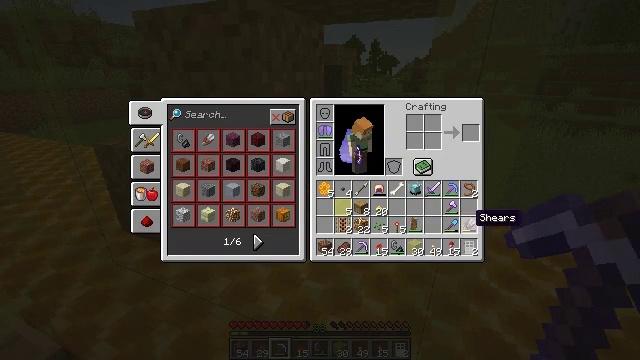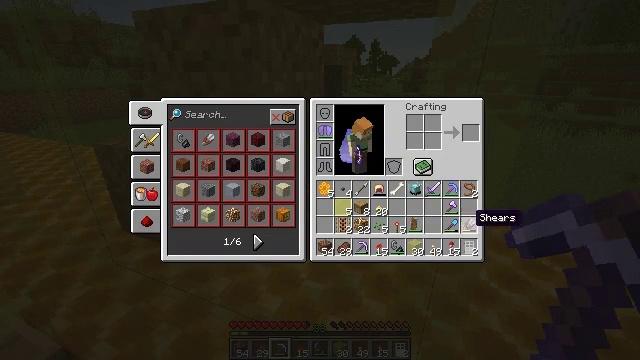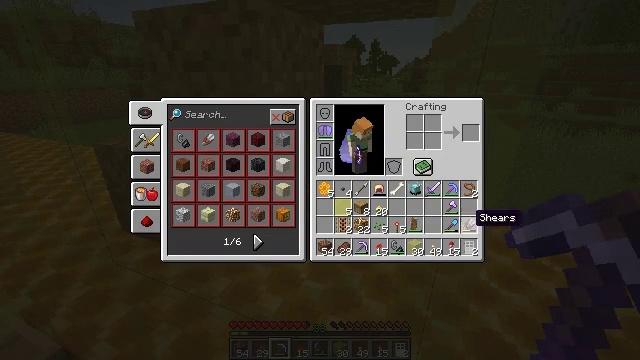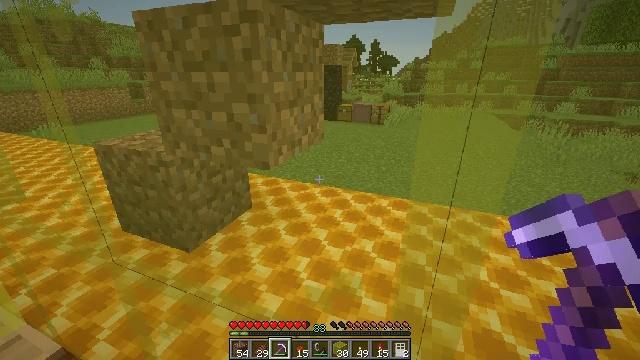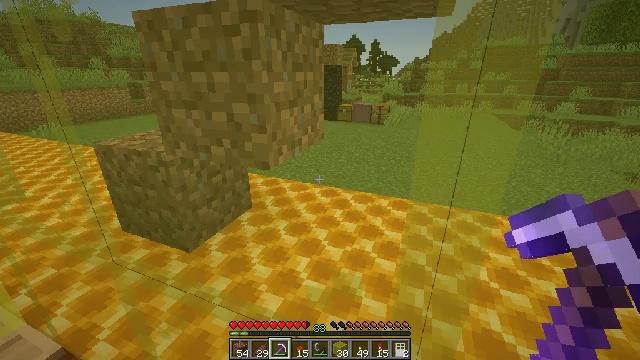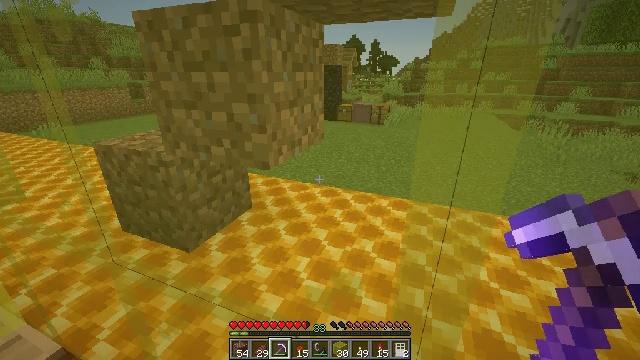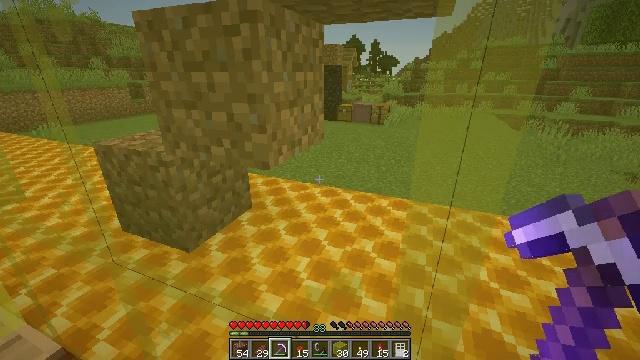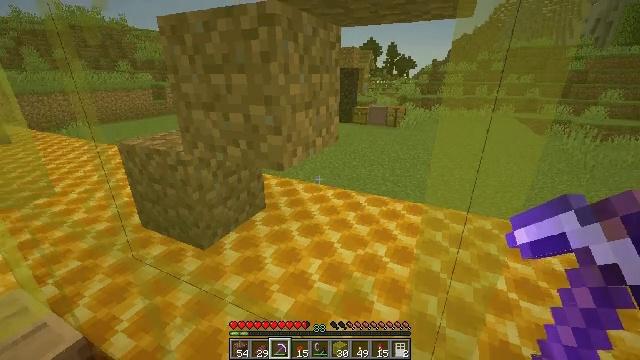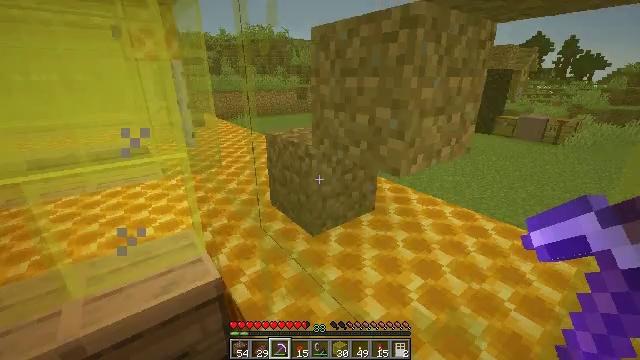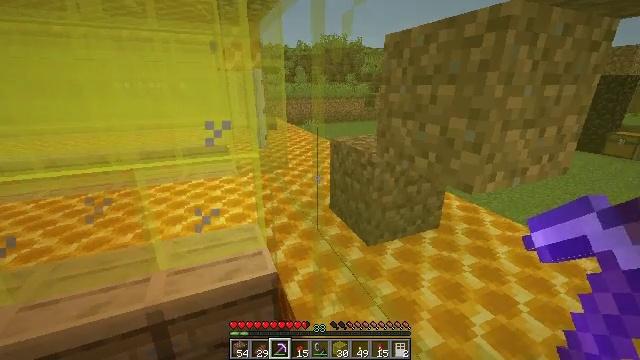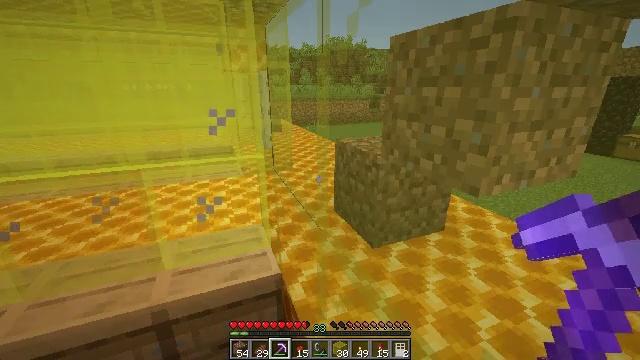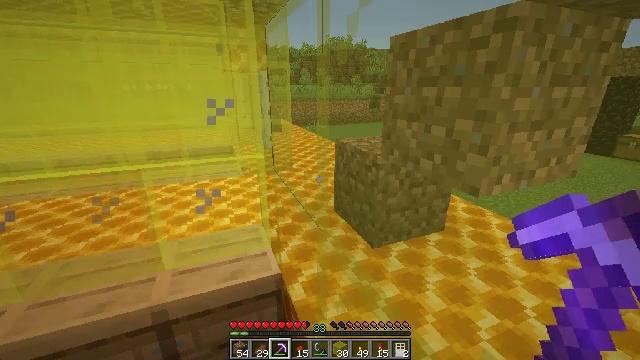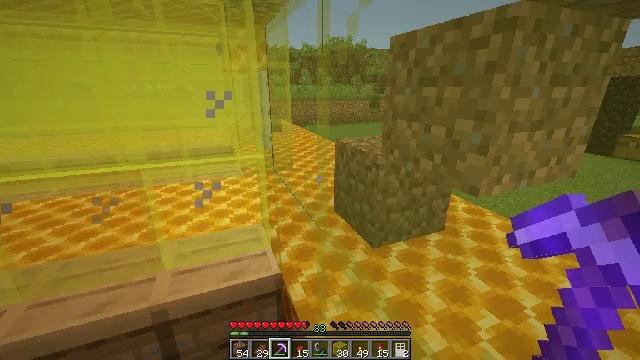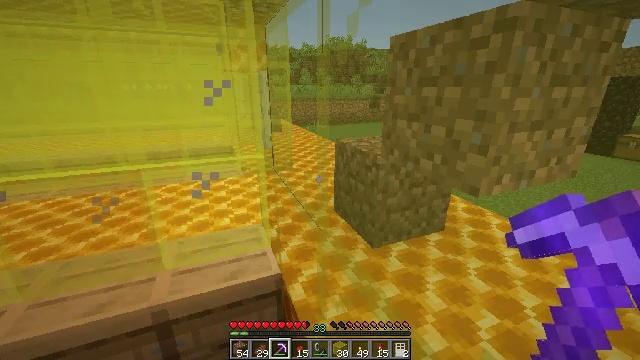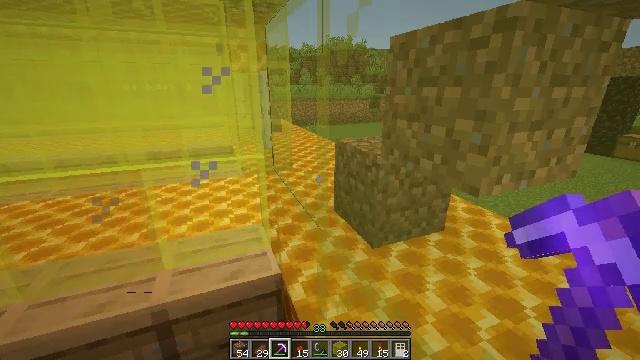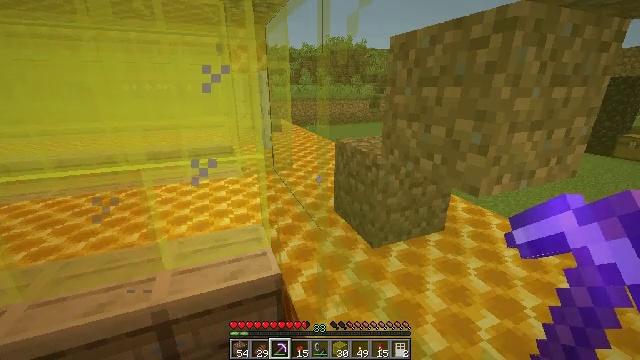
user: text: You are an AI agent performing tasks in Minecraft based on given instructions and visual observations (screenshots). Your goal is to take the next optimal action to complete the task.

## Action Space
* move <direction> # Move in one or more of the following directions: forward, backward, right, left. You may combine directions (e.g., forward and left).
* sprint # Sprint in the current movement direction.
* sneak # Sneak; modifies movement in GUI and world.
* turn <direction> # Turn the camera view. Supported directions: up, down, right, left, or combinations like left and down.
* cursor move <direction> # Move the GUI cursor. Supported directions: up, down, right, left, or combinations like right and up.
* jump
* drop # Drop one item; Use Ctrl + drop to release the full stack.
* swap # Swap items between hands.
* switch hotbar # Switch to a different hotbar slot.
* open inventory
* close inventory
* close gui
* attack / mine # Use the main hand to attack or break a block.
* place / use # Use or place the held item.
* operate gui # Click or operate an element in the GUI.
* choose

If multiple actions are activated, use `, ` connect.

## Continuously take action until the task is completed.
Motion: motion action
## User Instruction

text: Smash the yellow stained glass to add it to your inventory.
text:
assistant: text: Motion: no_op
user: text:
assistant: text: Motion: no_op
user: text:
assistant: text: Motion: close inventory
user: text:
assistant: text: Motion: close inventory
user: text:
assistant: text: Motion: close inventory
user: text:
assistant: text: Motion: no_op
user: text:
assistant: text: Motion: turn left
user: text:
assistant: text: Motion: turn left
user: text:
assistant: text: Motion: turn left and up
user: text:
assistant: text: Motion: turn left
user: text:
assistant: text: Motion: no_op
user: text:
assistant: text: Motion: no_op
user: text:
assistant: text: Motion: no_op
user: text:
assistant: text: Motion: no_op
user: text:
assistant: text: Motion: no_op
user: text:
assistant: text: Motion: no_op
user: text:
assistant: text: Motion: no_op
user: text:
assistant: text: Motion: no_op
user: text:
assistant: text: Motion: no_op
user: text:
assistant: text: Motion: turn left and down
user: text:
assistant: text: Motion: turn left
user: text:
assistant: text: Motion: turn left
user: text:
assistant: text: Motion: no_op
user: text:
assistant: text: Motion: no_op
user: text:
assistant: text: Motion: no_op
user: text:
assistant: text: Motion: turn right
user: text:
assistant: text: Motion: turn right and down
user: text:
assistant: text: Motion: turn right
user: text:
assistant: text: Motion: turn right
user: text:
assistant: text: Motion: turn right